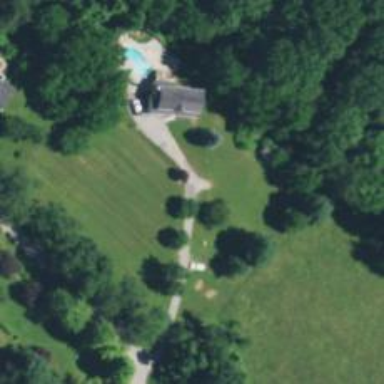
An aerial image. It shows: Driveway.